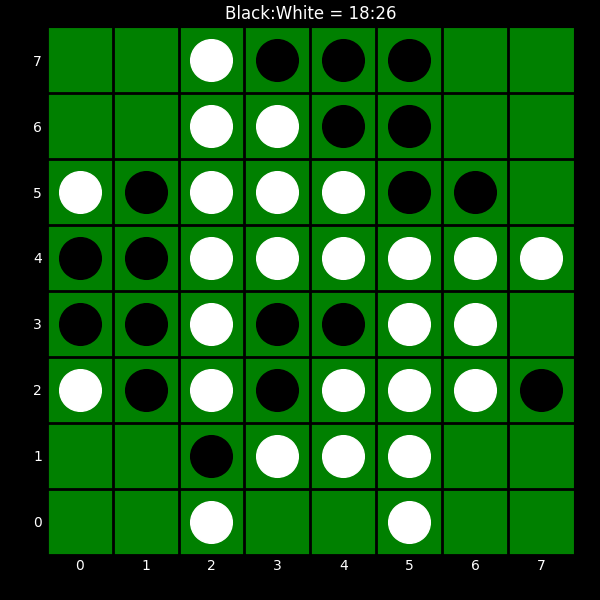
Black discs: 18
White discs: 26